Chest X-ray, PA view. Patient: 56 years old, sex M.
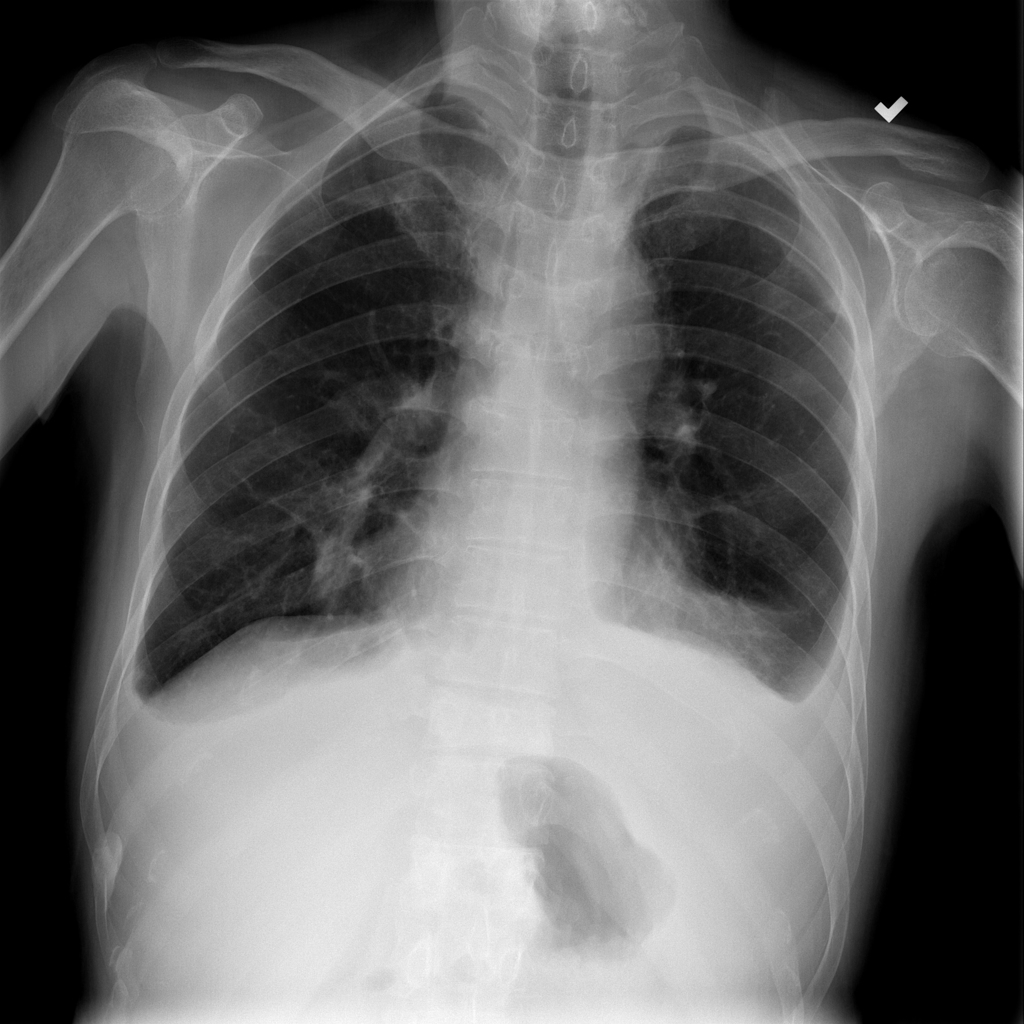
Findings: Infiltration, Pneumonia